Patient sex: M
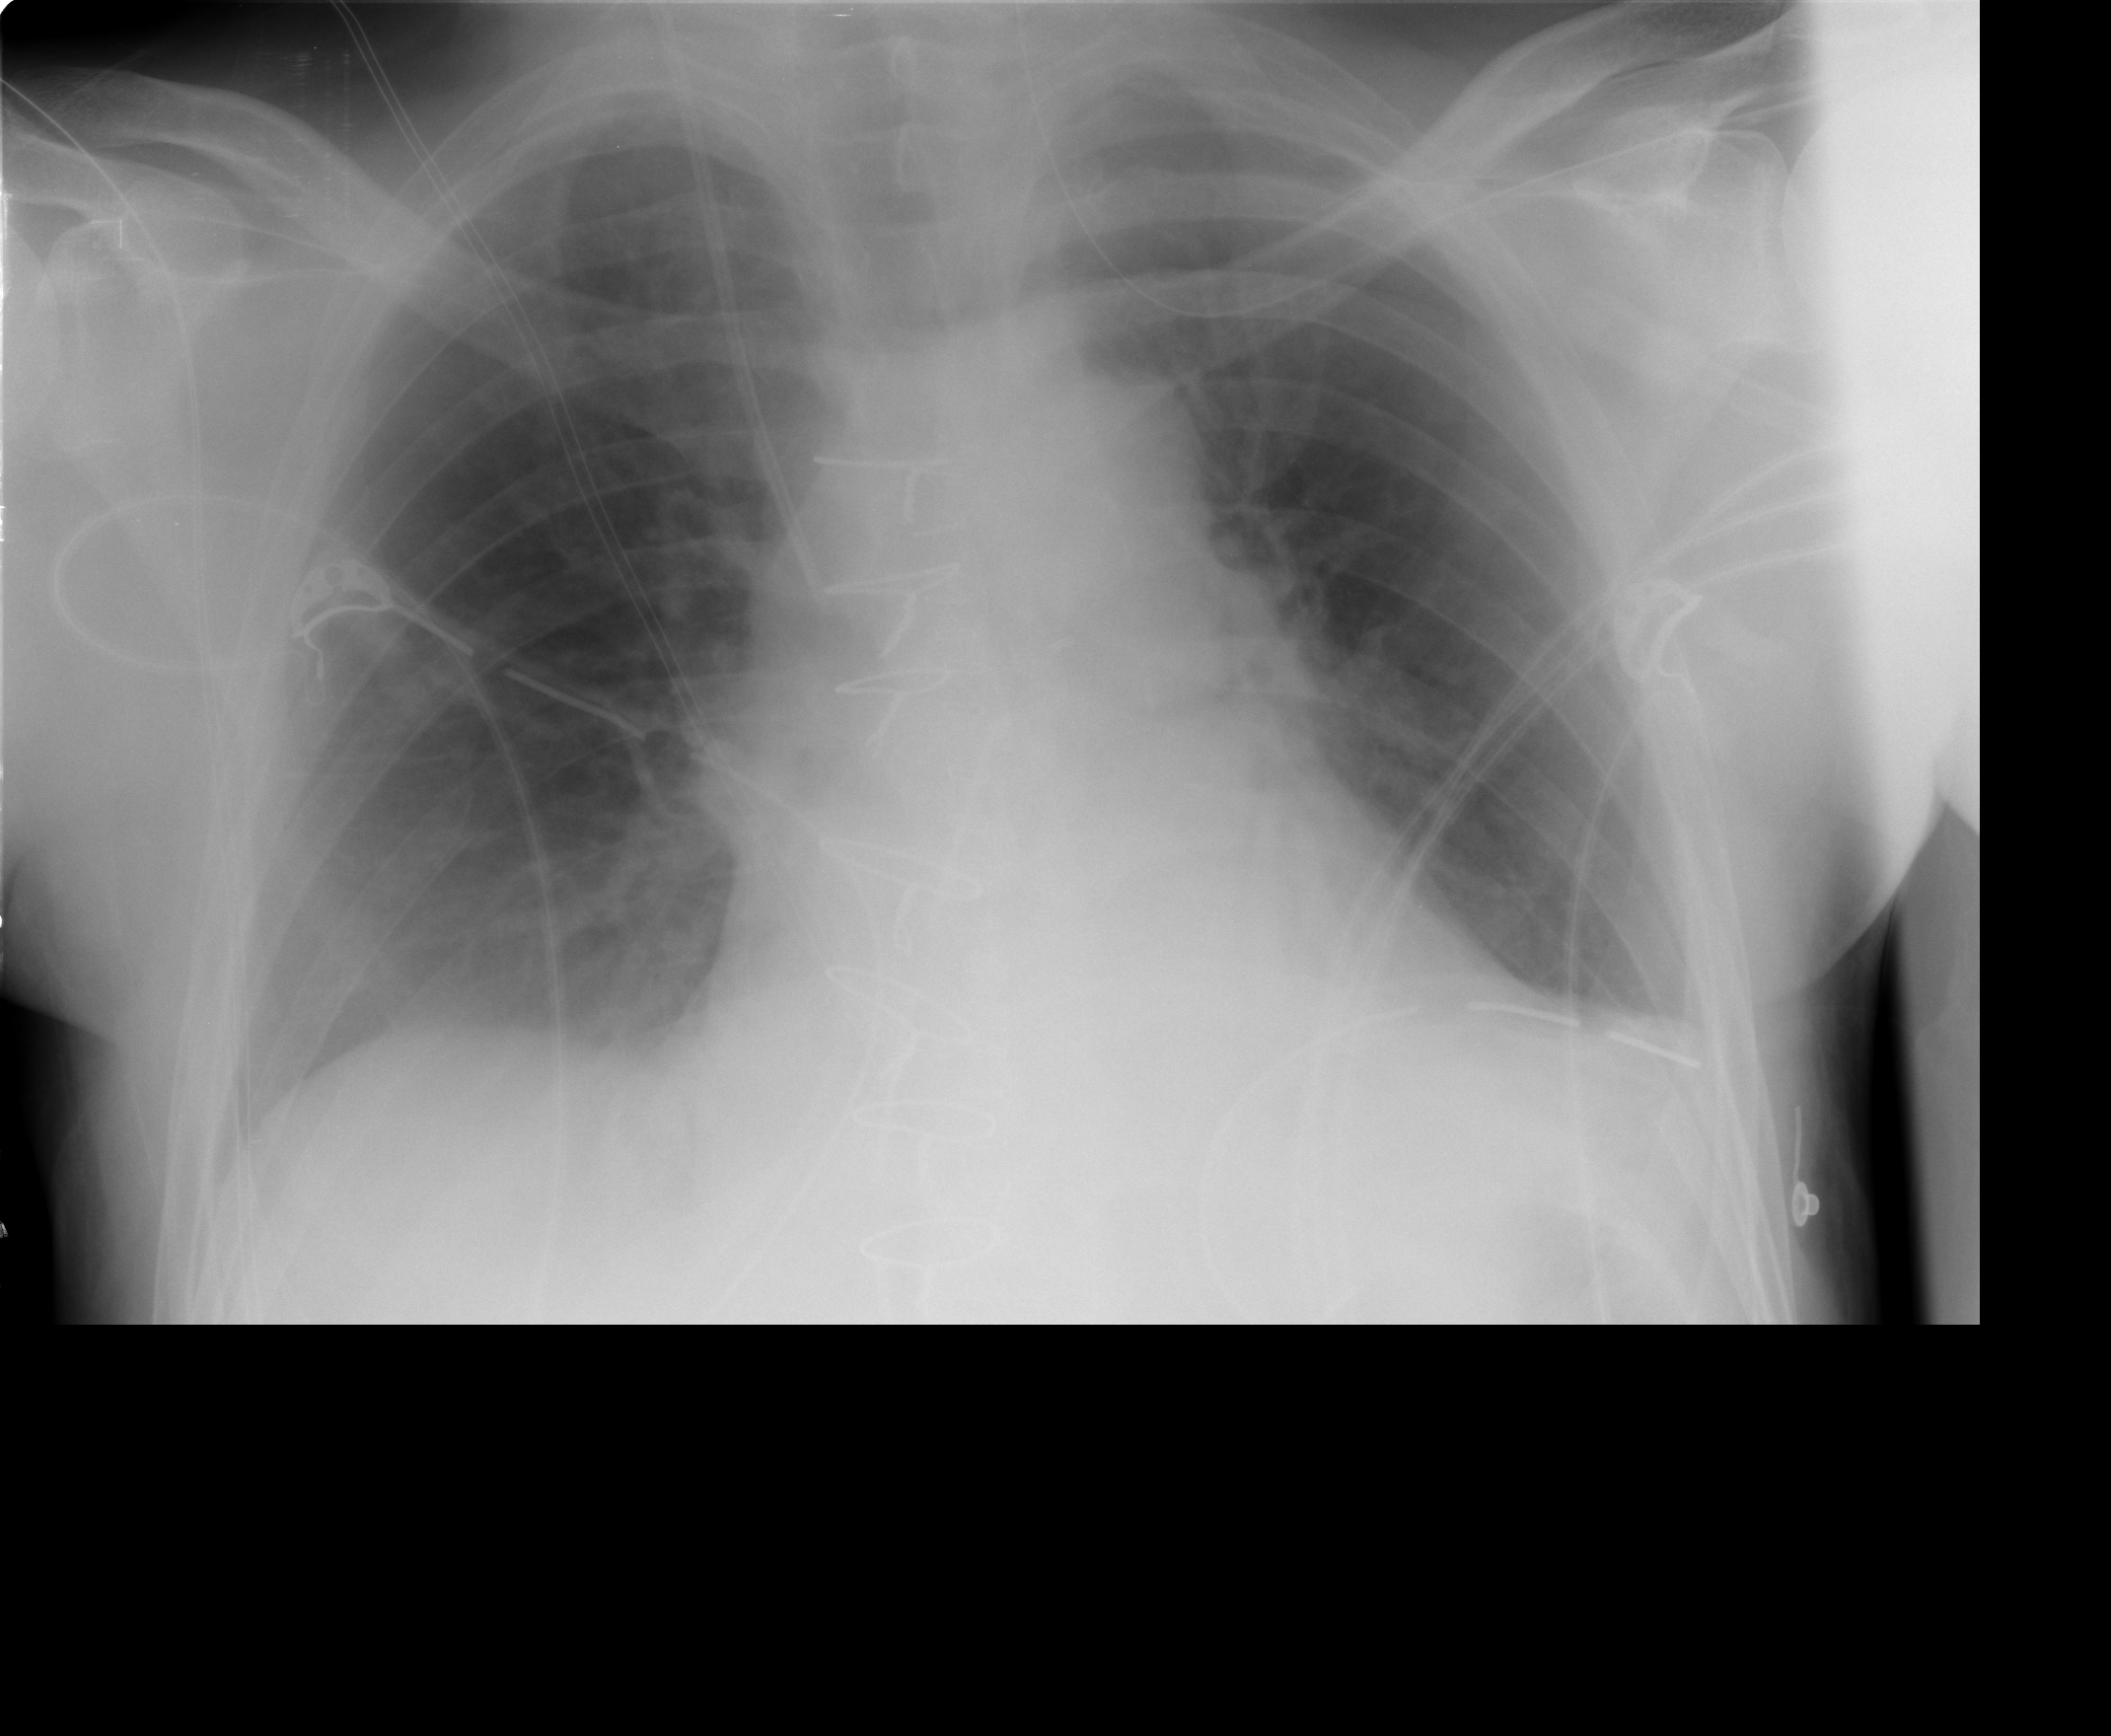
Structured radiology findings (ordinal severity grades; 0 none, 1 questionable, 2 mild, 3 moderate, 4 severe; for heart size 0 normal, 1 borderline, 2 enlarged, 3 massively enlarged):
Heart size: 1
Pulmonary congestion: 0
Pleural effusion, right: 1
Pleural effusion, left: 1
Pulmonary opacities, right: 0
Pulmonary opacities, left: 0
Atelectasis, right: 1
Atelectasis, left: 1